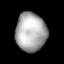
Tissue: lung
Cell type: Fibroblasts
Senescence score: 0.6459
Nuclear area (px): 1162
Mean DAPI intensity: 170.929